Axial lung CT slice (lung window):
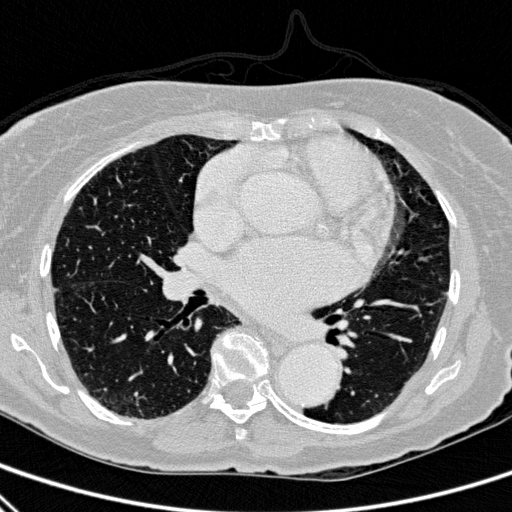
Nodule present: no